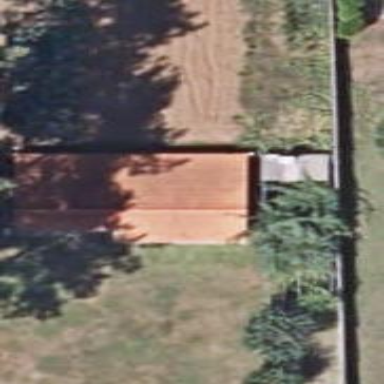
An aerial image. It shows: Shed building.